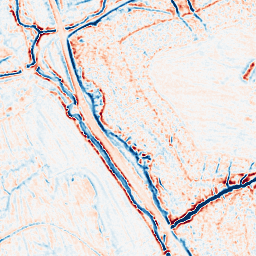
Category: edge_preserving
Decomposition family: bilateral
Decomposition parameters: d: 9
sigma_color: 75
sigma_space: 150
Upsampling method: linear_exact
Upsampling parameters: scale: 2
Upsampling scale: 2